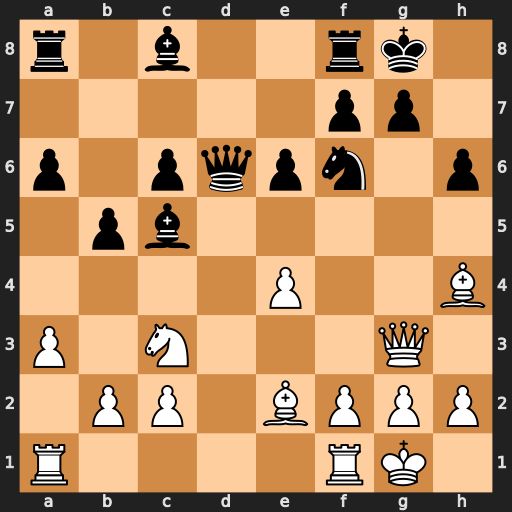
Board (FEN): r1b2rk1/5pp1/p1pqpn1p/1pb5/4P2B/P1N3Q1/1PP1BPPP/R4RK1
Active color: w
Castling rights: -
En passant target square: -
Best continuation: e5 Qxe5 Qxe5